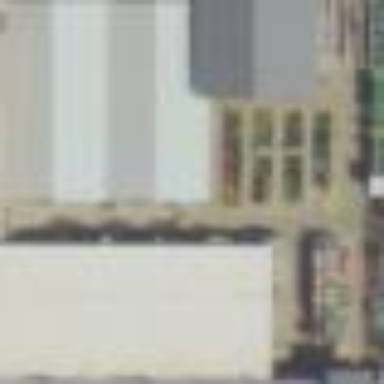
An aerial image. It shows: Garden center.